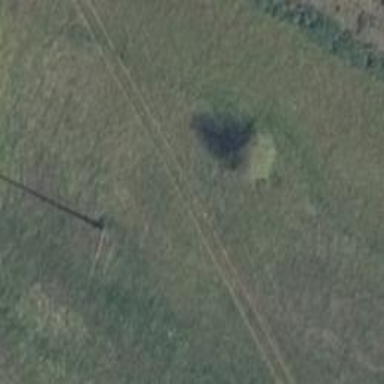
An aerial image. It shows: Minor power line.